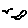
Label: bird